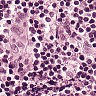
Metastatic tissue present: no